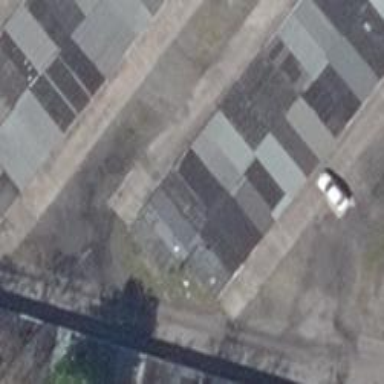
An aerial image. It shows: Group of garages.